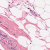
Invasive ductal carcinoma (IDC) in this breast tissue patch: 0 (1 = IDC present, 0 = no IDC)